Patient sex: M
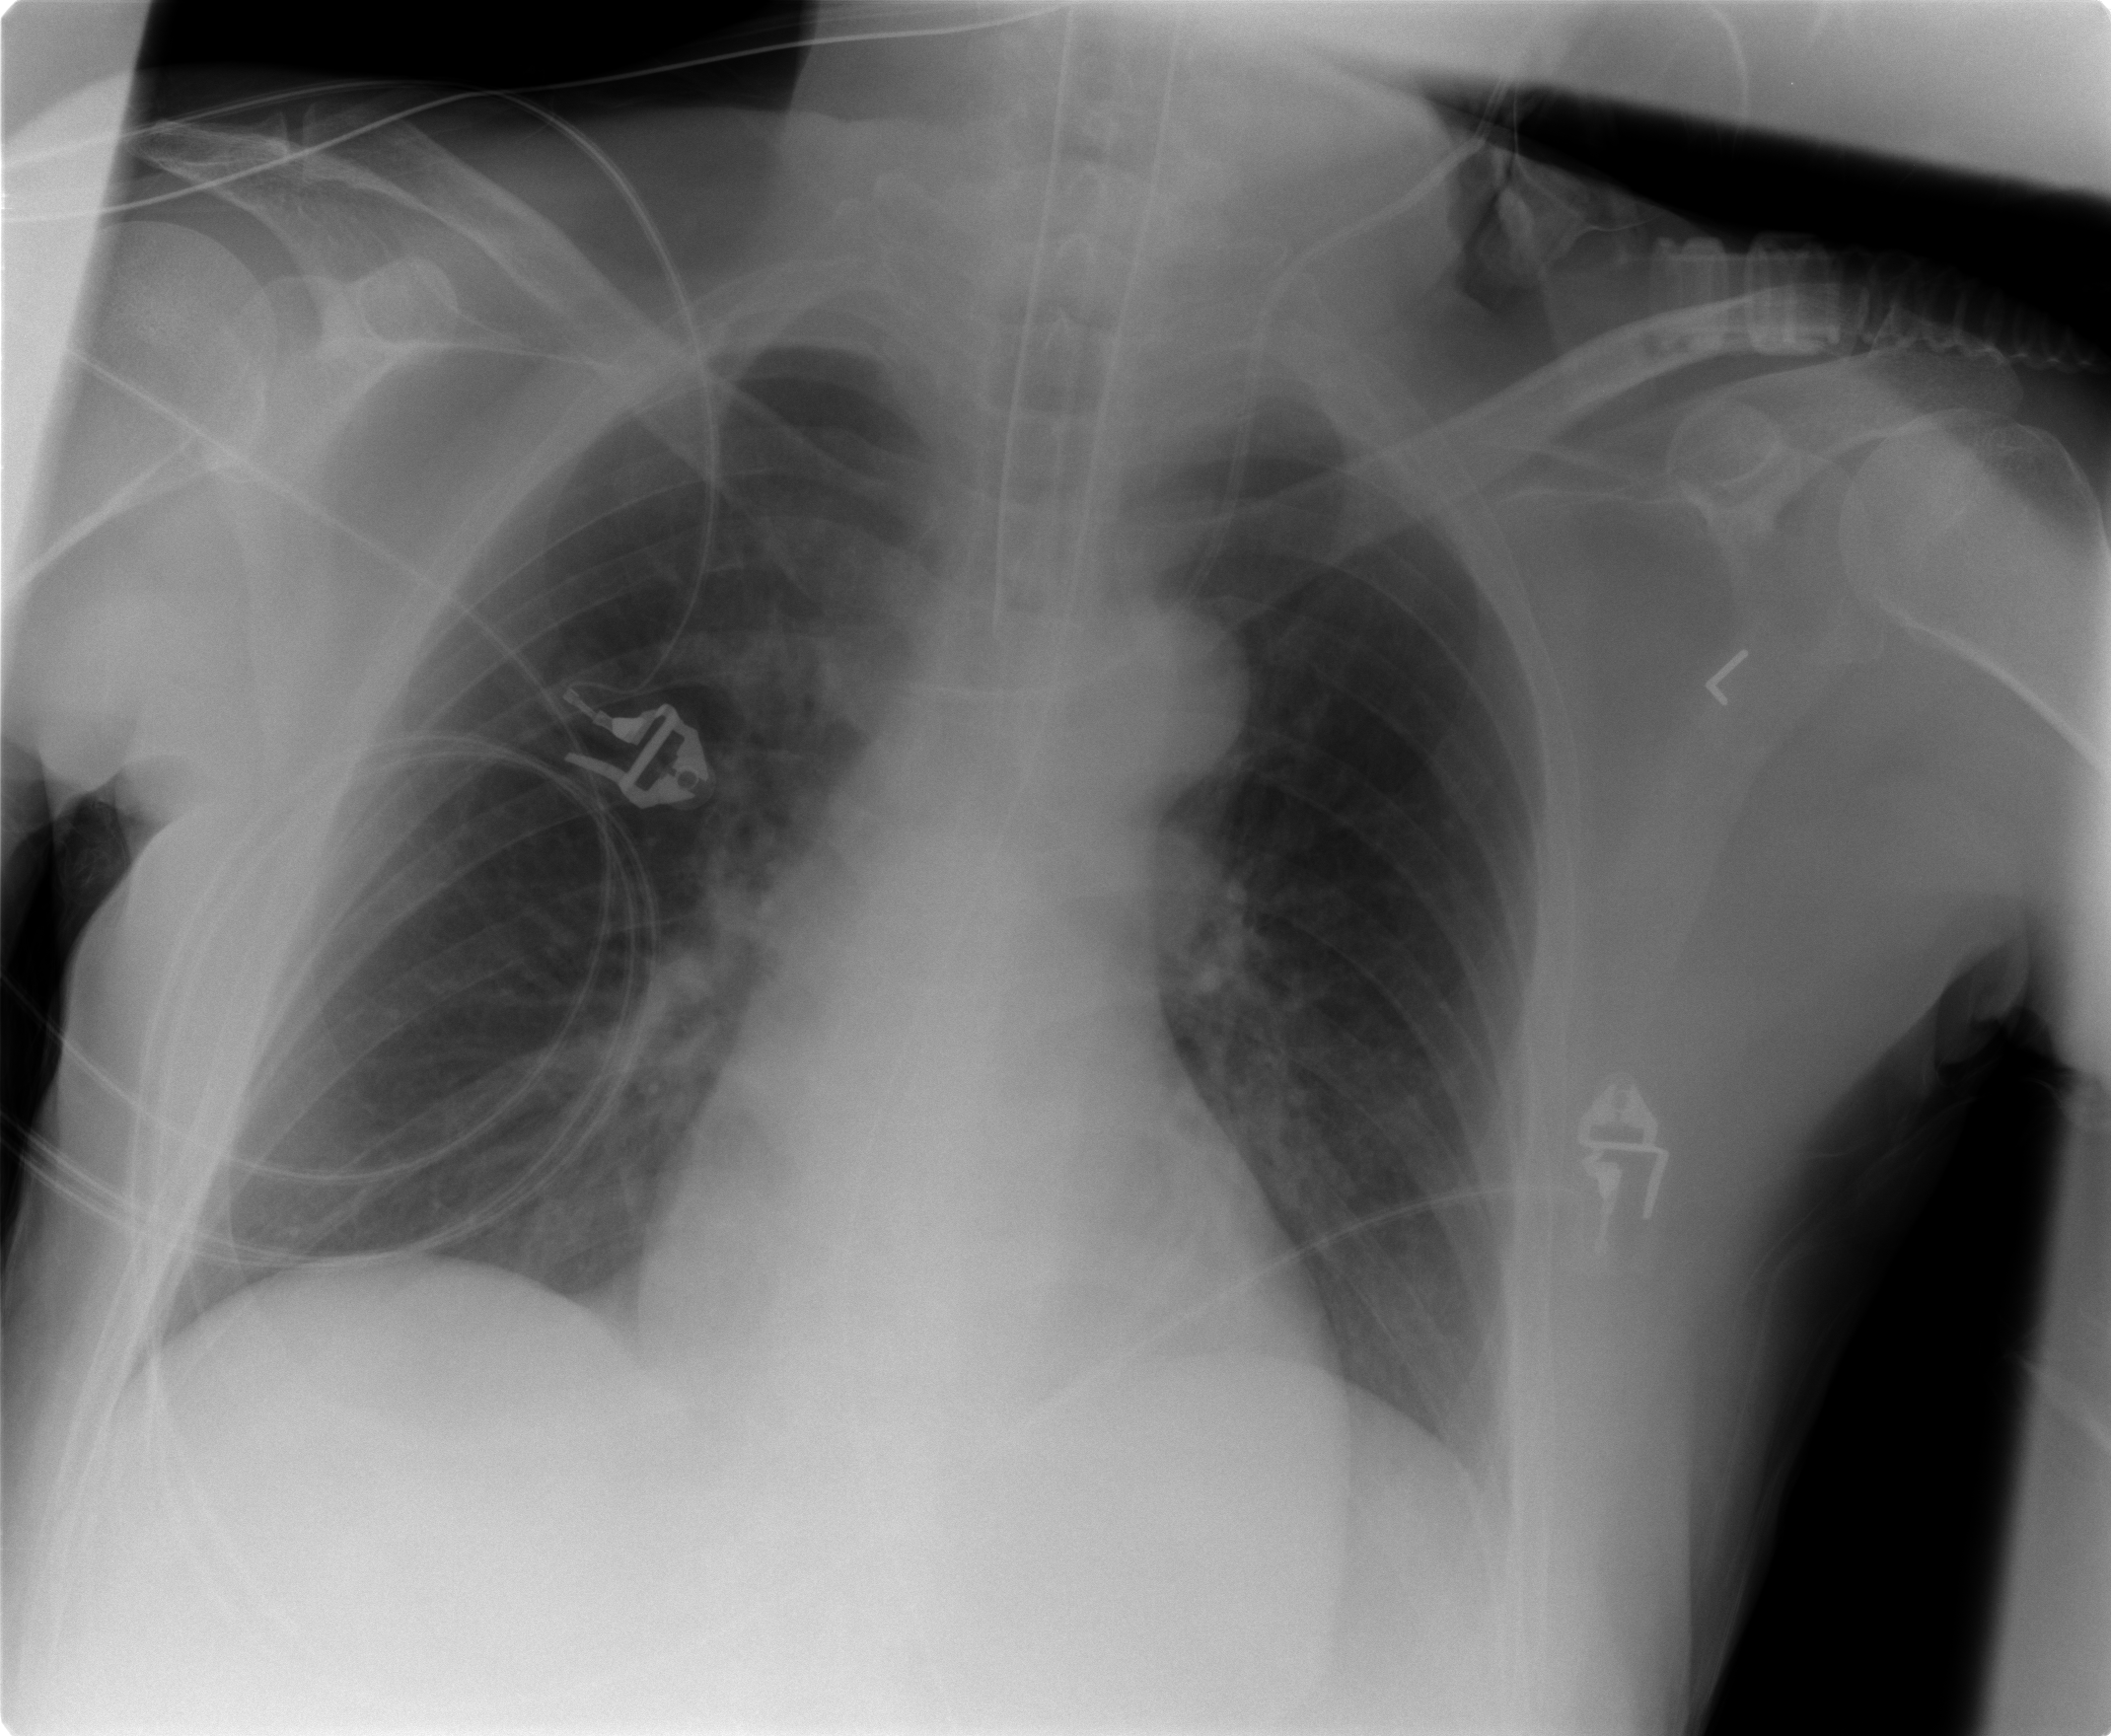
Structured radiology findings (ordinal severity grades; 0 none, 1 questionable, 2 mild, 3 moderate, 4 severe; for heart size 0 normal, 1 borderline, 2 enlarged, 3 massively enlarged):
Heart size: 0
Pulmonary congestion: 1
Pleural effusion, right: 0
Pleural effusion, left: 0
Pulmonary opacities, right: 0
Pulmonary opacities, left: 0
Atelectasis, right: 0
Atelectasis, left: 0